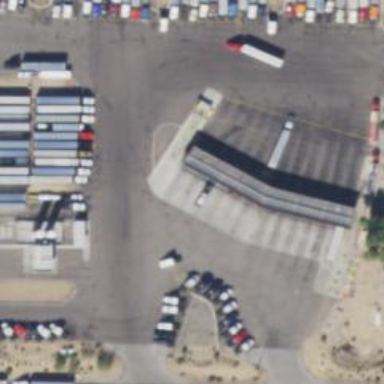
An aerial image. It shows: Weighbridge facility.